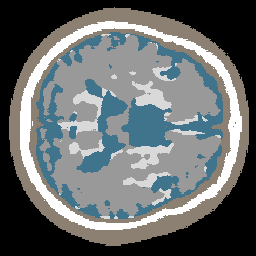
Label: no_lesion